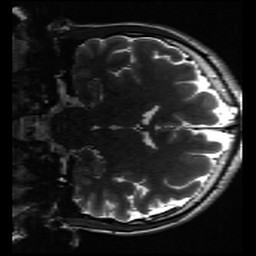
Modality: inplaneT2
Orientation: coronal